Question: I want to render particles with hexagons that fade out to the outside. I've used a TRIANGLE_FAN for each particle. However, the transparency doesn't look very nice.
'''
glBegin(GL_TRIANGLE_FAN);
glColor4f(c.x, c.y, c.z, particle.temperature / 100.0);
glVertex3f(0, 0, 0);
glColor4f(0, 0, 0, 0);
glVertex3f(0.866025404 * H / 2, 0.5 * H / 2, 0);
glVertex3f(0, 1 * H / 2, 0);
// other vertices omitted
glEnd();
'''
I get an output which is flickering and where the black transparent parts are drawn over opaque objects at some frames. How do I have to change my rendering routine to avoid this bugs?

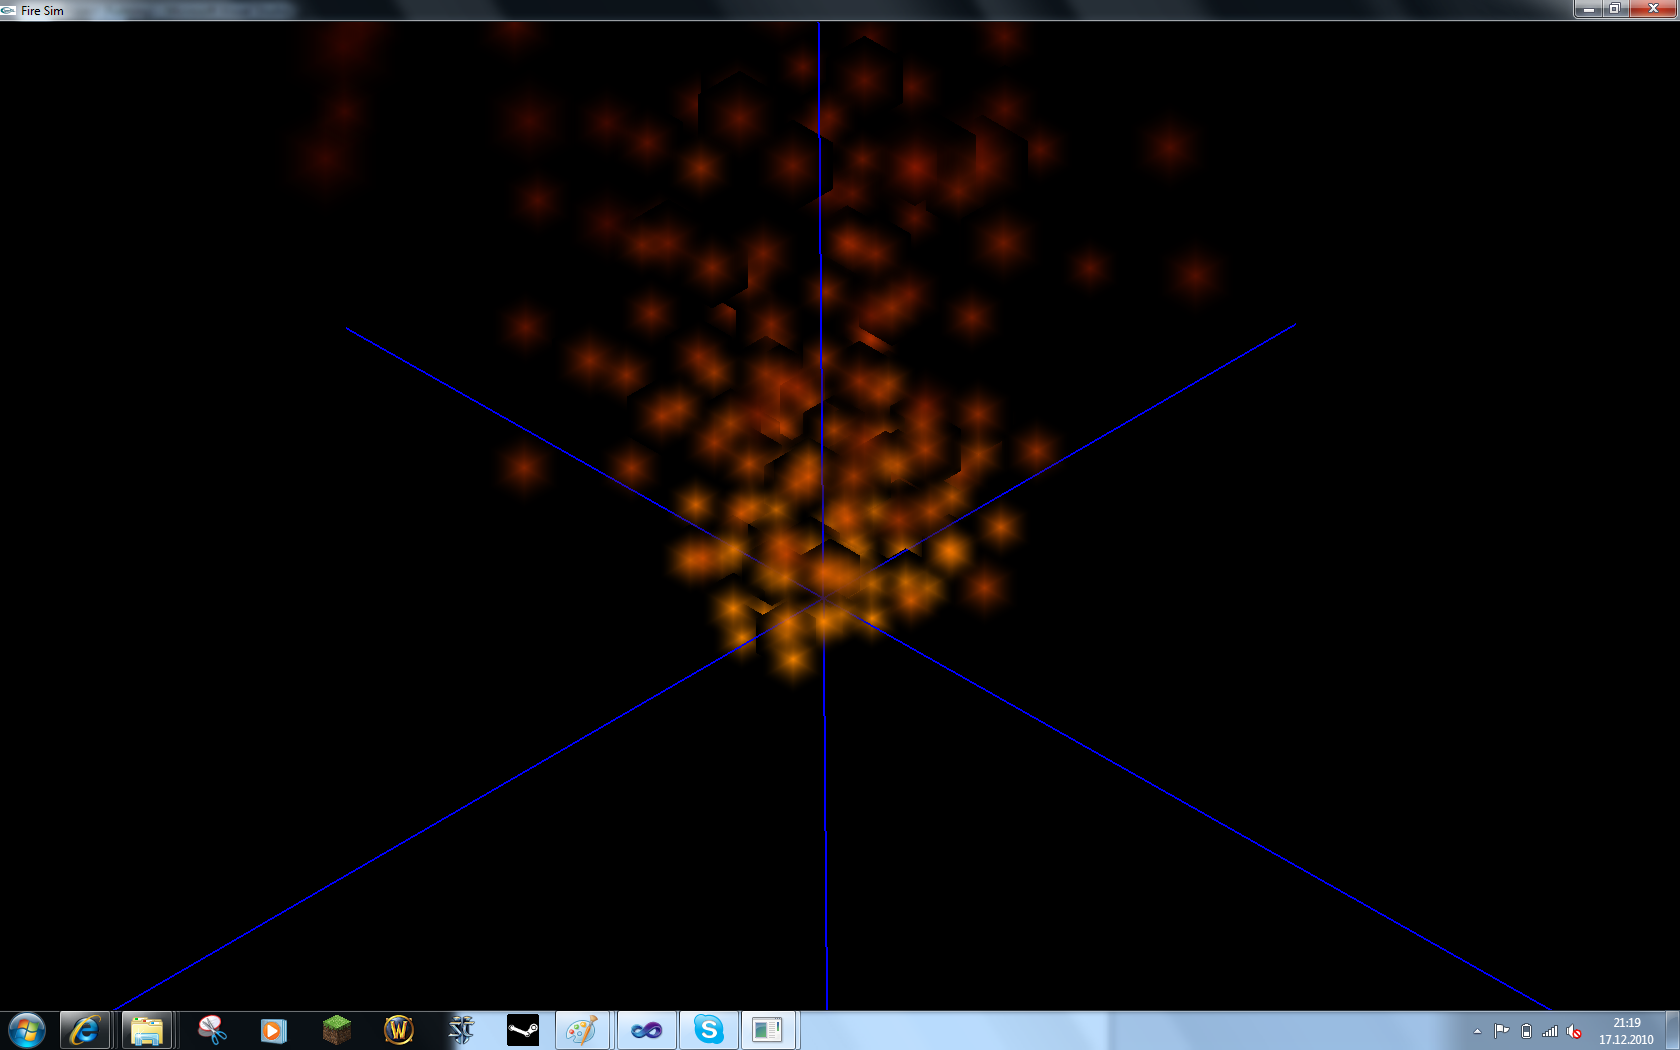
Answer: What you're observing is particles behind others that do not get drawn because a closer Z-value is present in the Z-buffer.
1. You can draw your particles back to front.
2. You could also disable depth-testing, but standard alpha blending will not be correct. with the ALPHA/ONE mode, you'll get to accumulate all particles, so that order will not be important either.